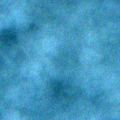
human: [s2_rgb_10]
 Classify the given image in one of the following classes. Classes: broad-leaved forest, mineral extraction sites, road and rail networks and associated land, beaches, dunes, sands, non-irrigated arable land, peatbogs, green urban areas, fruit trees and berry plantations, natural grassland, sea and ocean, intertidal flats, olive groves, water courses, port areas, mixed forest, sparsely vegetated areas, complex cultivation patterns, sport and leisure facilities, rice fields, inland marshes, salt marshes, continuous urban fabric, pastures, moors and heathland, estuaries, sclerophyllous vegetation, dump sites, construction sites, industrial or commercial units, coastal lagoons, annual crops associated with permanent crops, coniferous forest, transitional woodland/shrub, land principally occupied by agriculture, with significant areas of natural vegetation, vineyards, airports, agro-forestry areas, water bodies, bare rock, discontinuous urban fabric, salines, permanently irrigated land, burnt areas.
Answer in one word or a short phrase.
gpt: sea and ocean